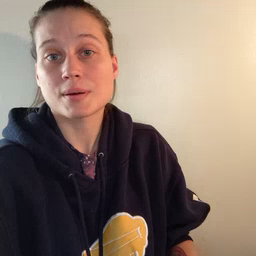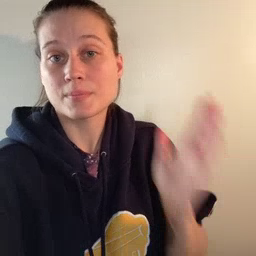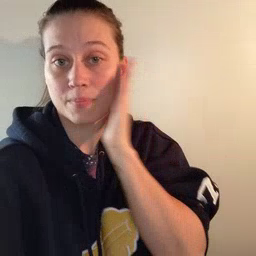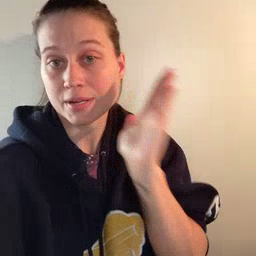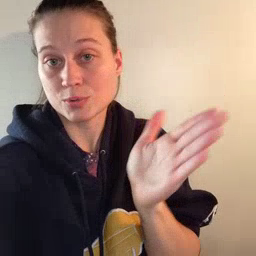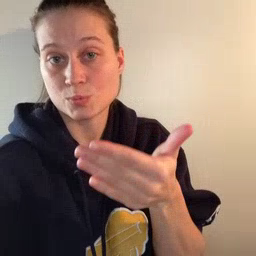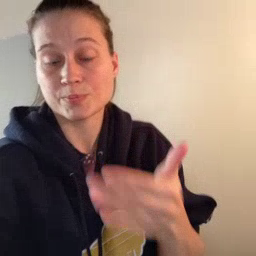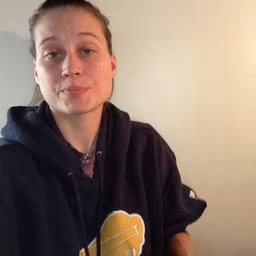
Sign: bedroom